Question: I have created a chart where the x-axis (dimensions) is months, and for the y-axis (expressions) I have a few different data bars, which are compared to the first bar (which is the total).
It is possible to add a slicer or something like that so that I can choose which measurements I want to see? For example, sometimes I need to hide some of them.
In the example bellow: main bar is dark blue one and the other bars for each month is a comparison vs the first one. How can I select for example, to see only the green bars vs the main blue bar and not see all the other bars in that month?

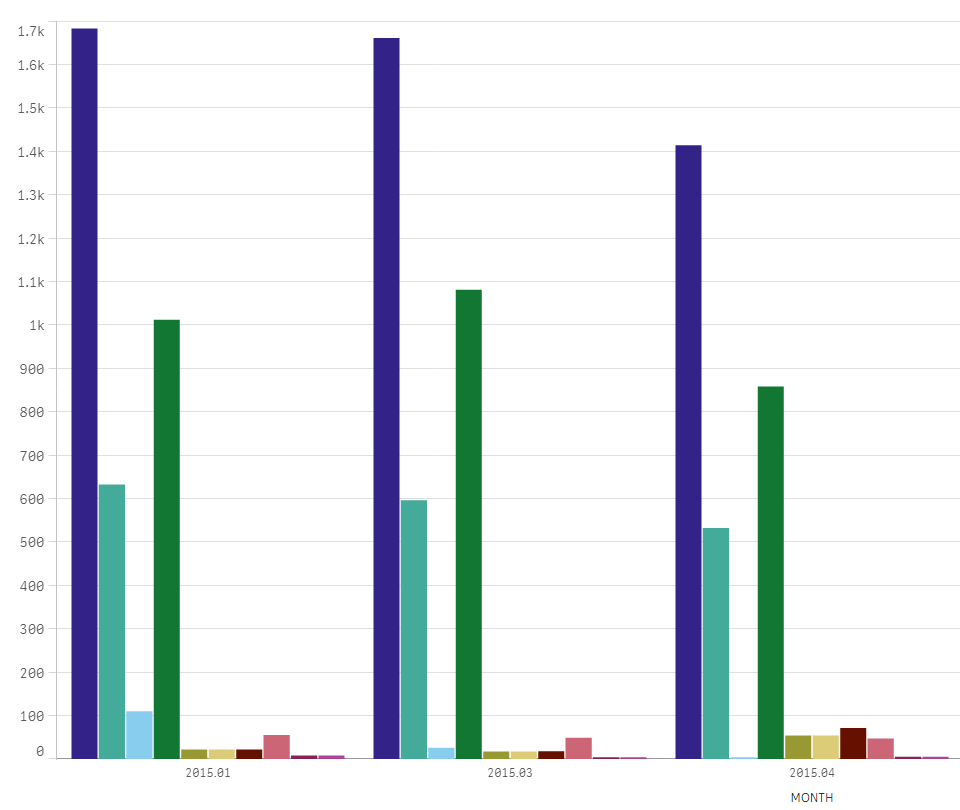
Answer: Use filter pane, add filter for each bar, you can select which bar you want to see by these filter.